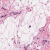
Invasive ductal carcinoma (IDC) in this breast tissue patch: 0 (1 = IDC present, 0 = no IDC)